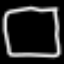
Label: square